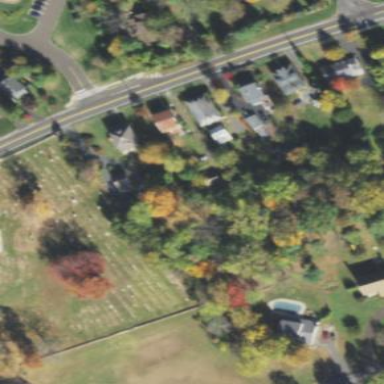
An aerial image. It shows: Cemetery.